Question: >
<URL>
I want to add images in '.csv' file with the help of PHP script. I also don't know if it is possible or not.

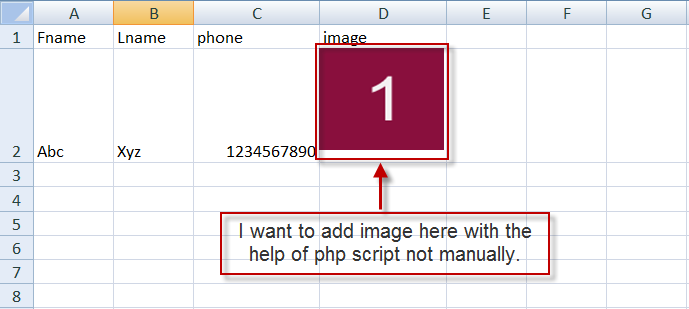
Answer: No, that is not possible straight away. By the specs, <URL> are text-based, they do not have anything like images or other type of binary data.
So unless both the generator and the reader agree on a format, such as a <URL>, there is no way to include graphic data.
You might want to create a different kind of file, like a spreadsheet (.odt, .xls/.xlsx), however those are not CSV files you ask for.